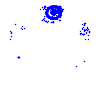
Particle: electron